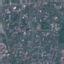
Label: Residential